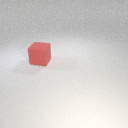
large red rubber cube